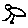
Label: bird